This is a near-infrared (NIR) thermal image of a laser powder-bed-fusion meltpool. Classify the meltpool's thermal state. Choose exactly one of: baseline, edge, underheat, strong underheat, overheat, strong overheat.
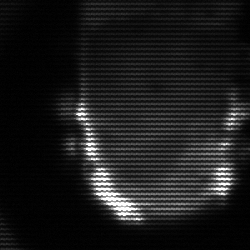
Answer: baseline